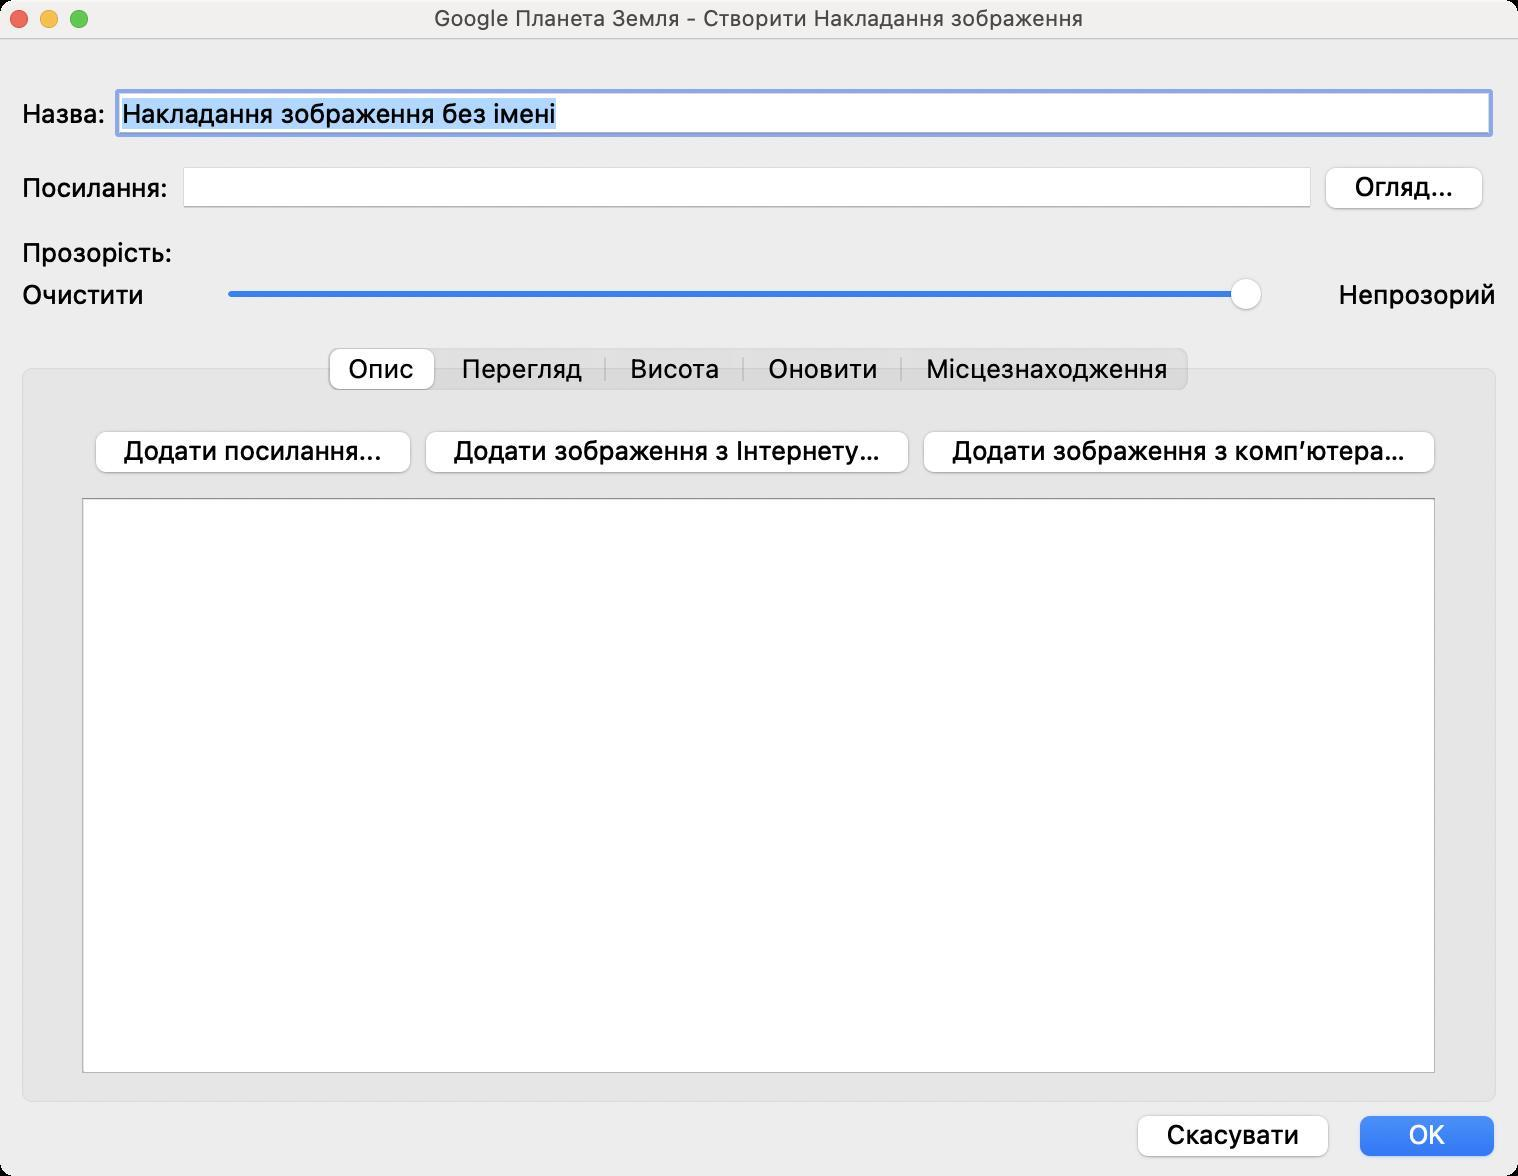
Accessibility tree:
{"name": "Google_Планета_Земля_-_Створити_Накладання_зображення", "role": "AXWindow", "description": null, "role_description": "плавуче вікно", "value": null, "position": "245.00;174.00", "size": "759;588", "children": [{"name": "Назва:", "role": "AXStaticText", "description": "", "role_description": "текст", "value": null, "position": "11.00;46.00", "size": "42;21", "children": []}, {"name": "", "role": "AXTextField", "description": "Назва функції редагується", "role_description": "текстове поле", "value": "Накладання зображення без імені", "position": "59.00;46.00", "size": "686;21", "children": []}, {"name": "Посилання:", "role": "AXStaticText", "description": "", "role_description": "текст", "value": null, "position": "11.00;83.00", "size": "74;21", "children": []}, {"name": "", "role": "AXTextField", "description": "", "role_description": "текстове поле", "value": "", "position": "91.00;83.00", "size": "565;21", "children": []}, {"name": "Огляд...", "role": "AXButton", "description": "Відкрийте вікно переглядача файлів, щоб вказати шлях зображення або його URL-адресу", "role_description": "кнопка", "value": null, "position": "656.00;79.00", "size": "92;32", "children": []}, {"name": "", "role": "AXSlider", "description": "Встановлює прозорість накладання зображення", "role_description": "повзунок", "value": "100", "position": "113.00;136.00", "size": "518;22", "children": []}, {"name": "Очистити", "role": "AXStaticText", "description": "", "role_description": "текст", "value": null, "position": "11.00;136.00", "size": "61;22", "children": []}, {"name": "Непрозорий", "role": "AXStaticText", "description": "", "role_description": "текст", "value": null, "position": "669.00;136.00", "size": "79;22", "children": []}, {"name": "Прозорість:", "role": "AXStaticText", "description": "", "role_description": "текст", "value": null, "position": "11.00;118.00", "size": "103;16", "children": []}, {"name": "", "role": "AXGroup", "description": "", "role_description": "група", "value": null, "position": "14.00;200.00", "size": "731;348", "children": [{"name": "Додати_посилання...", "role": "AXButton", "description": "Додає посилання на зовнішню сторінку в поточний опис", "role_description": "кнопка", "value": null, "position": "41.00;211.00", "size": "171;32", "children": []}, {"name": "Додати_зображення_з_Інтернету…", "role": "AXButton", "description": "Додати в поточний опис зображення з Інтернету", "role_description": "кнопка", "value": null, "position": "206.00;211.00", "size": "255;32", "children": []}, {"name": "Додати_зображення_з_комп’ютера…", "role": "AXButton", "description": "Додати в поточний опис зображення з комп’ютера", "role_description": "кнопка", "value": null, "position": "455.00;211.00", "size": "269;32", "children": []}, {"name": "", "role": "AXTextArea", "description": "Задайте опис функції, яка редагується. Можна використовувати теги HTML і включати URL-адреси.", "role_description": "область вводу тексту", "value": "", "position": "41.00;249.00", "size": "677;288", "children": []}]}, {"name": "Опис", "role": "AXGroup", "description": "", "role_description": "група", "value": null, "position": "162.00;174.00", "size": "434;21", "children": [{"name": "Опис", "role": "AXRadioButton", "description": "", "role_description": "радіо-кнопка", "value": null, "position": "162.00;174.00", "size": "57;21", "children": []}, {"name": "Перегляд", "role": "AXRadioButton", "description": "", "role_description": "радіо-кнопка", "value": null, "position": "219.00;174.00", "size": "84;21", "children": []}, {"name": "Висота", "role": "AXRadioButton", "description": "", "role_description": "радіо-кнопка", "value": null, "position": "303.00;174.00", "size": "69;21", "children": []}, {"name": "Оновити", "role": "AXRadioButton", "description": "", "role_description": "радіо-кнопка", "value": null, "position": "372.00;174.00", "size": "79;21", "children": []}, {"name": "Місцезнаходження", "role": "AXRadioButton", "description": "", "role_description": "радіо-кнопка", "value": null, "position": "451.00;174.00", "size": "145;21", "children": []}]}, {"name": "", "role": "AXGroup", "description": "", "role_description": "група", "value": null, "position": "5.00;553.00", "size": "749;32", "children": [{"name": "OK", "role": "AXButton", "description": "", "role_description": "кнопка", "value": null, "position": "673.00;553.00", "size": "81;32", "children": []}, {"name": "Скасувати", "role": "AXButton", "description": "", "role_description": "кнопка", "value": null, "position": "562.00;553.00", "size": "109;32", "children": []}]}, {"name": "", "role": "AXGrowArea", "description": "", "role_description": "область розширення", "value": null, "position": "759.00;573.00", "size": "0;15", "children": []}, {"name": null, "role": "AXButton", "description": null, "role_description": "кнопка закривання", "value": null, "position": "3.00;5.00", "size": "13;9", "children": []}, {"name": null, "role": "AXButton", "description": null, "role_description": "кнопка оптимізації", "value": null, "position": "33.00;5.00", "size": "13;9", "children": [{"name": null, "role": "AXGroup", "description": null, "role_description": "група", "value": null, "position": "33.00;5.00", "size": "13;9", "children": [{"name": null, "role": "AXGroup", "description": null, "role_description": "група", "value": null, "position": "33.00;5.00", "size": "13;9", "children": []}]}]}, {"name": null, "role": "AXButton", "description": null, "role_description": "кнопка згортання", "value": null, "position": "18.00;5.00", "size": "13;9", "children": []}, {"name": null, "role": "AXStaticText", "description": null, "role_description": "текст", "value": "Google Планета Земля - Створити Накладання зображення", "position": "215.00;2.00", "size": "329;14", "children": []}]}